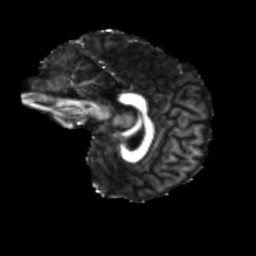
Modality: FA
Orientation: sagittal
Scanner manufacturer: siemens
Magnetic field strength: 3 T
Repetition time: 4 s
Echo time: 0.0594 s